Question: In my application,I want to display some static files(.html,.htm,.txt) which will be uploaded by the user(the admin),then I put them in a specified directory.
Also,the admin can add new folder or files to the directory,so I think using the asp:treeview to display the file list is a good idea,and I found this :
<URL>

The tree view in the left is what I want even it just read the folders and list the in the tree,so I made some fix to list both folders and files,also I make the tree can be edited:
'''
<form id="form" runat="server">
<div>
<table id="tbl" cellpadding="0px" cellspacing="0px">
<tr>
<td style="border:solid 1px black" valign="top">
<div style="overflow:auto;width:300px;height:450px;">
<asp:TreeView
ID="tvFolders" runat="server"
OnSelectedNodeChanged="TvFolders_SelectedNodeChanged">
<NodeStyle
ImageUrl="Img/folder.gif" HorizontalPadding="3px"
Font-Underline="false" ForeColor="black" />
<SelectedNodeStyle
Font-Underline="true" Font-Bold="true" />
</asp:TreeView>
</div>
</td>
</tr>
</table>
<br />
</div>
<!-- The tree editor controls -->
<div id="addFold" runat="server"></div>
<div id="addFile" runat="server"></div>
<div id="deleteFile" runat="server"></div>
<div id="deleteFold" runat="server"></div>
<!-- Div used to show the content of the file -->
<div id="contentDiv" runat="server"></div>
</form>
'''
The rule.aspx.cs:
'''
private DbService db=new DbService();
private bool isAdmin;
protected void Page_Load(object sender, EventArgs e)
{
isAdmin=db.isUserAdmin(Context.Identify.user.name);
if (!this.IsPostBack)
{
string rootFolder = this.Server.MapPath("files/");
TreeNode rootNode = new TreeNode("Root", rootFolder);
rootNode.Expanded = true;
rootNode.Select();
this.tvFolders.Nodes.Add(rootNode);
BindDirs(rootFolder, rootNode);
//set the editor button display or not according the type of current user
setEditorVisibility();
}
}
private void setEditorVisibility(){
//if user select the directory,and he is the admin,so he can add fold/file under this directory,or delete this fold.
addFold.visibile=deleteFold.visibile=addFile.visibile=isAdmin && Directory.Exist(ootNode.selectedNode.value);
// if user select the file,and he is the admin,he can delte/update it.
deleteFile.visibe=isAdmin && File.Exist(ootNode.selectedNode.value);
}
protected void TvFolders_SelectedNodeChanged(object sender, EventArgs args)
{
setEditorVisibility();
//now show the content in the contentDiv of the page
if(File.Exist(ootNode.selectedNode.value)){
this.contentDiv.innerHtml=xxxx?
//here how to make the content of the file displayed in the div?
//I am sure the type of the file will be .html .htm or .txt.
}
}
private static void BindDirs(string path, TreeNode treeNode)
{
if (!string.IsNullOrEmpty(path))
{
foreach (string directoryPath in System.IO.Directory.GetDirectories(path))
{
System.IO.DirectoryInfo directory = new System.IO.DirectoryInfo(directoryPath);
TreeNode subNode = new TreeNode(directory.Name, directory.FullName);
treeNode.ChildNodes.Add(subNode);
// bind sub directories
BindDirs(directoryPath, subNode);
}
//add the file in the tree list
foreach (string filePath in File.getFiles(path))
{
FileInfo info = new FileInfo(filePath);
TreeNode subNode = new TreeNode(info.Name, info.FullName);
treeNode.ChildNodes.Add(subNode);
}
}
}
'''
Now I just do not know how to display the file content when user select a node which is binded to a file.
ANy suggestion?
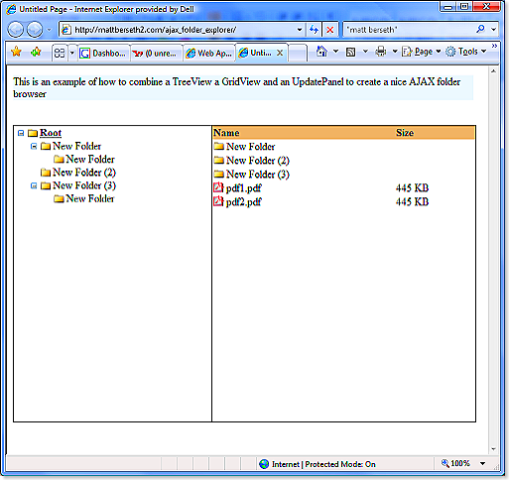
Answer: How About:
'''
this.contentDiv.innerHtml=File.ReadAllText(ootNode.selectedNode.value);
'''
The above will bring back normal line endings instead of html line endings if it's a text file, so you can do below for text files:
'''
this.contentDiv.innerHtml=File.ReadAllText(ootNode.selectedNode.value).Replace("
","</br>").Replace("
","</br>").Replace("
","</br>");
'''
Obviously still needs exception handling